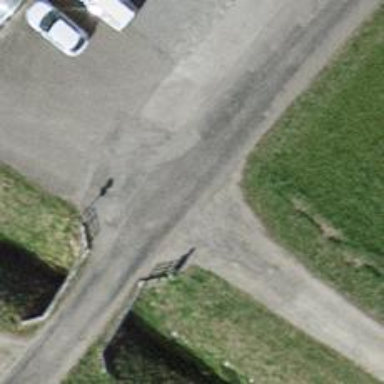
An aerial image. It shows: Unclassified road with asphalt surface.